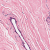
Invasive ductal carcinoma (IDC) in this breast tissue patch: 0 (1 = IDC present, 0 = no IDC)